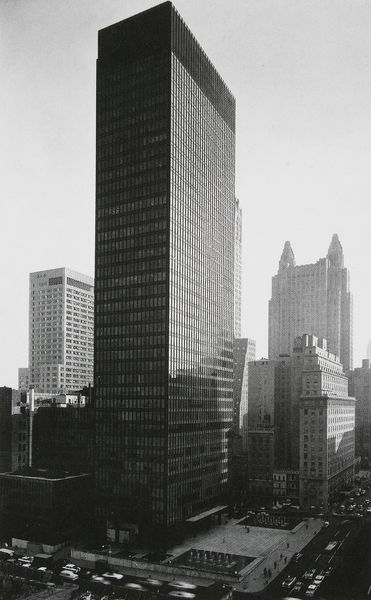
Titel: Außenansicht
Künstler: Ludwig Mies van der Rohe
Standort: New York (New York)
Institution: Seagram Building
Schlagwörter: himmel, glas, schwarz, strasse, weiss, gebäude, haus, häuser, turm, auto, foto, grossstadt, grosstadt, höhe, türme, beton, strassen, stahl, bau, autos, hochhaus, vertikal, wolkenkratzer, chicago, wokenkratzer